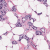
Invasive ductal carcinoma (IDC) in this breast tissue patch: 0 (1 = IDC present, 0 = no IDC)